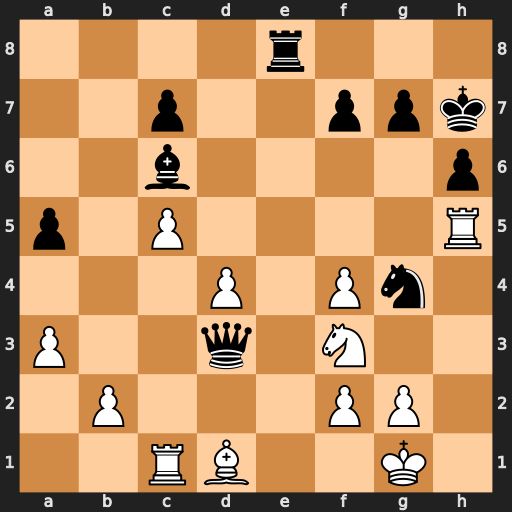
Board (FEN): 4r3/2p2ppk/2b4p/p1P4R/3P1Pn1/P2q1N2/1P3PP1/2RB2K1
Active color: w
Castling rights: -
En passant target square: -
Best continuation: Bc2 Qxc2 Rxc2